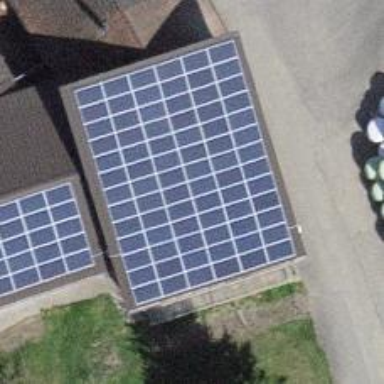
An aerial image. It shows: Solar power generator using photovoltaic panels.